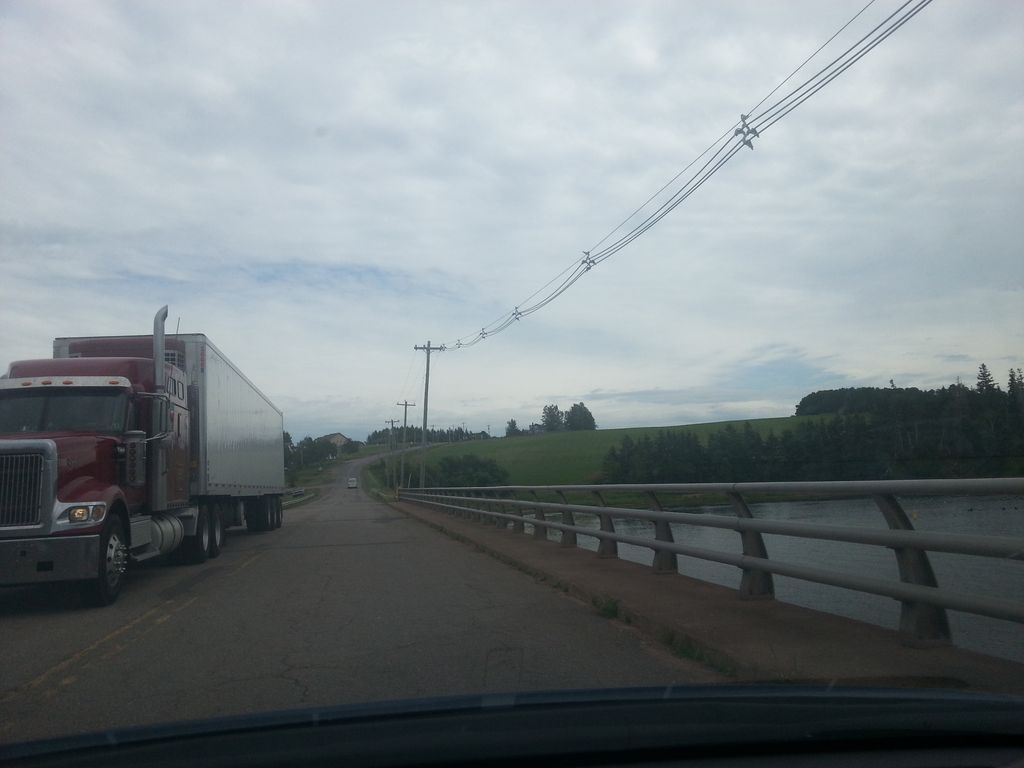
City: charlottetown